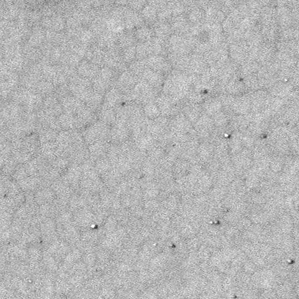
Label: frost